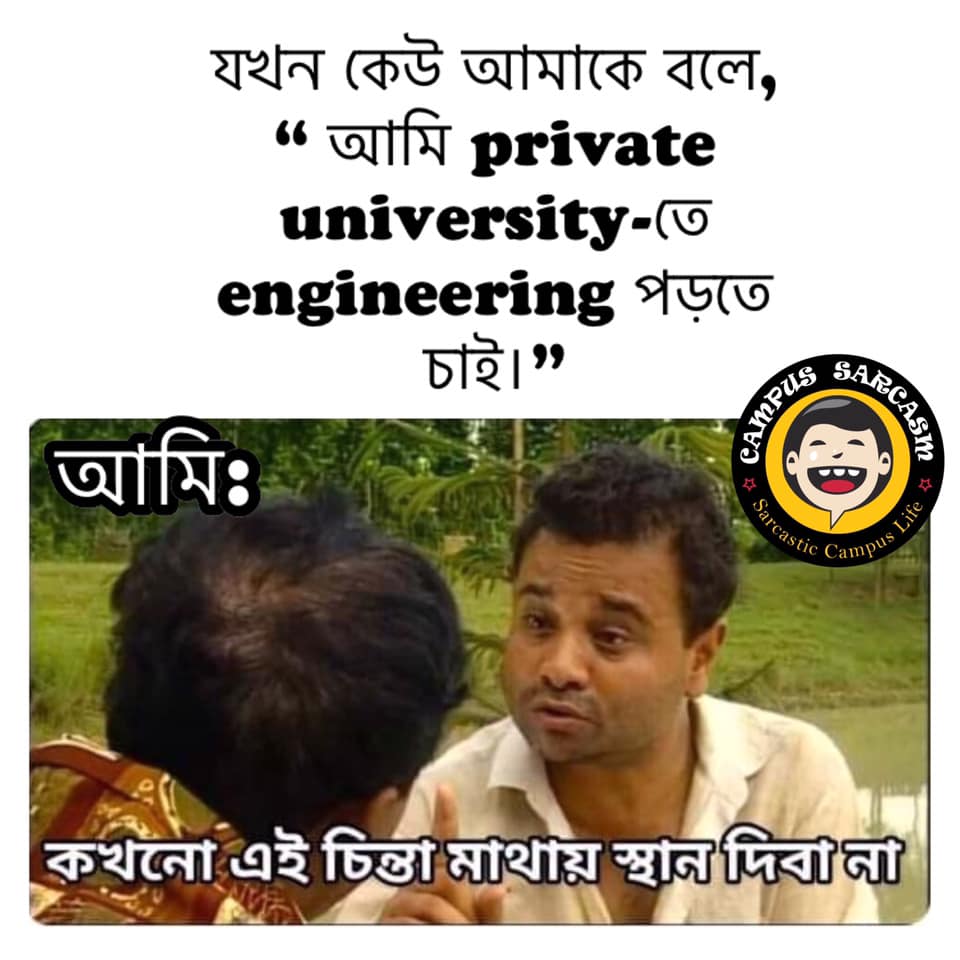
Caption: যখন কেউ আমাকে বলে , " আমি  পড়তে চাই । "   আমি    কখনো এই চিন্তা মাথায় স্থান দিবা না
Label: non-hate